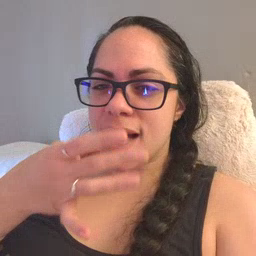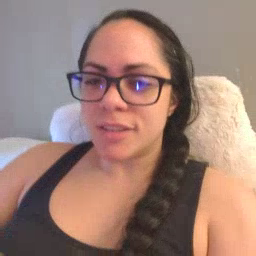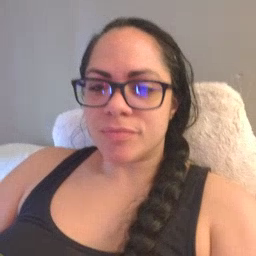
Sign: snack